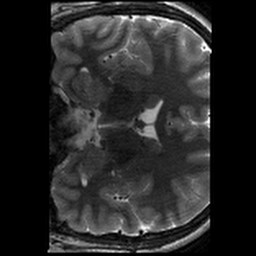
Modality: T2w
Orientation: coronal
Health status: healthy
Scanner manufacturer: siemens
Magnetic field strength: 3 T
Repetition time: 8.02 s
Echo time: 0.08 s